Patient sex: M
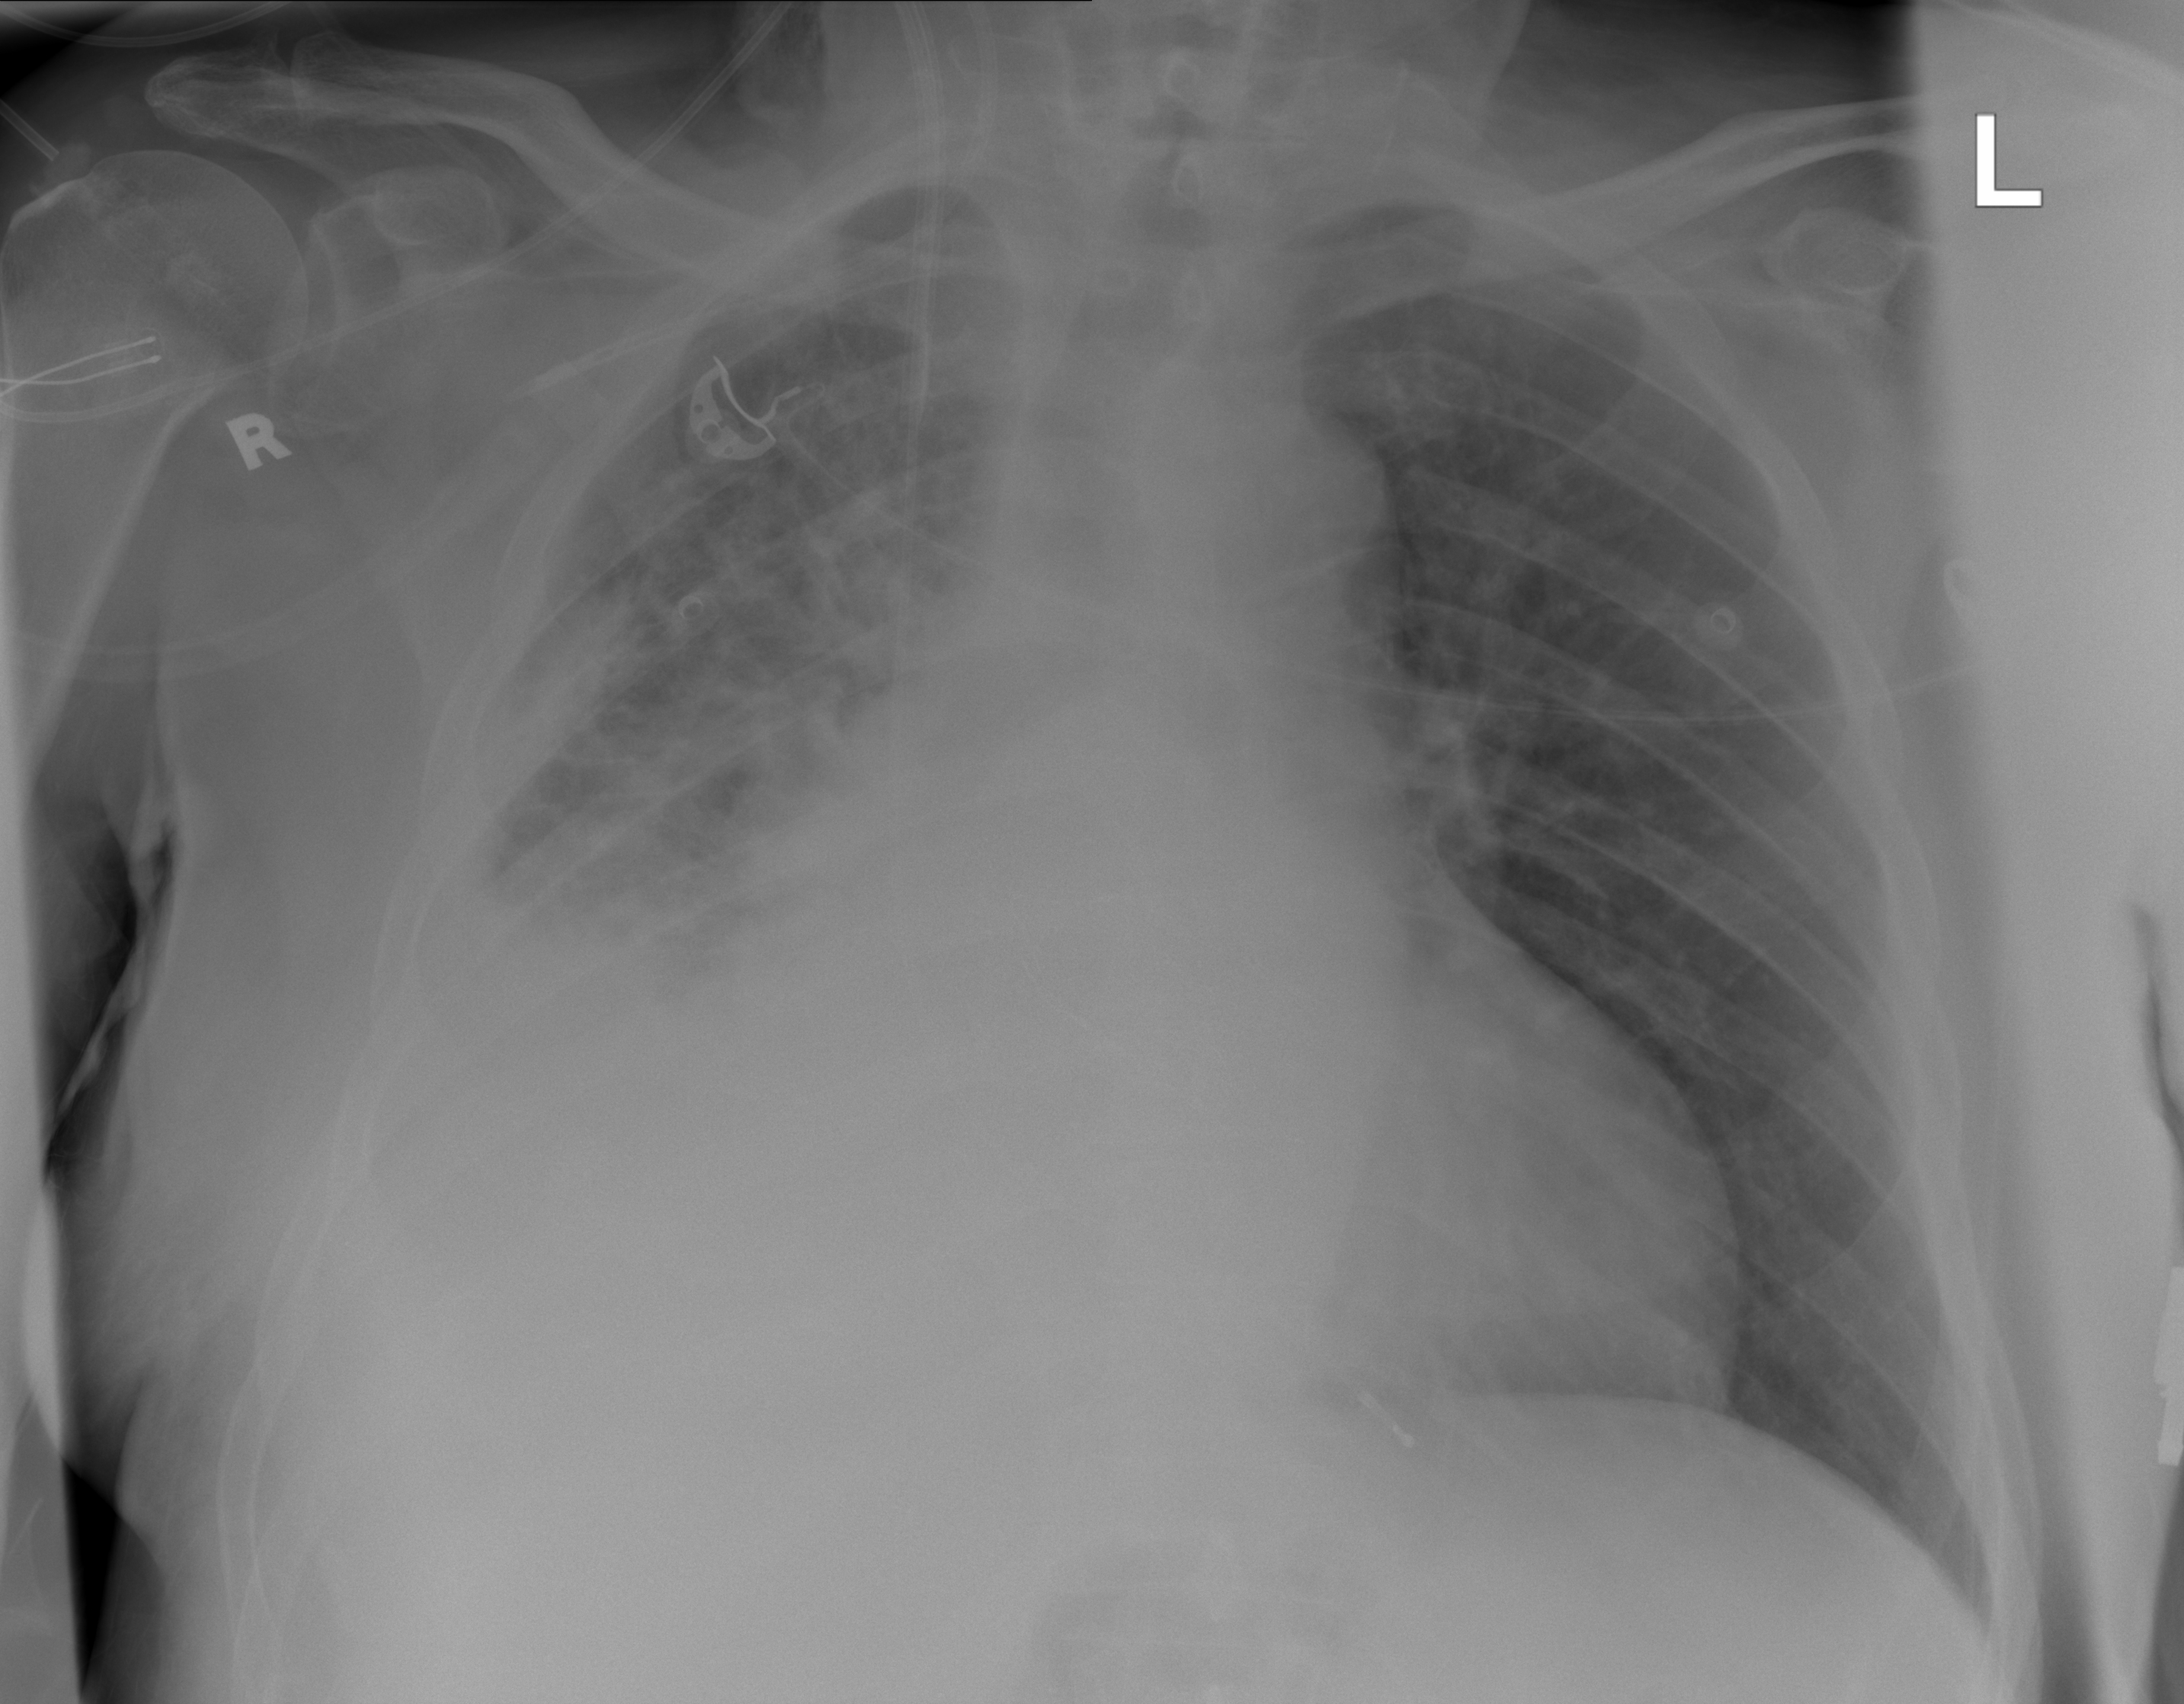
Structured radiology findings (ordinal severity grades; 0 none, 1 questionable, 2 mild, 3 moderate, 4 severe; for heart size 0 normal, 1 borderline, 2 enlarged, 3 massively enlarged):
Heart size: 2
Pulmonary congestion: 0
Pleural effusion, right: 3
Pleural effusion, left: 0
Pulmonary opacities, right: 2
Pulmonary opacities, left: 0
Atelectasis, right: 3
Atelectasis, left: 0